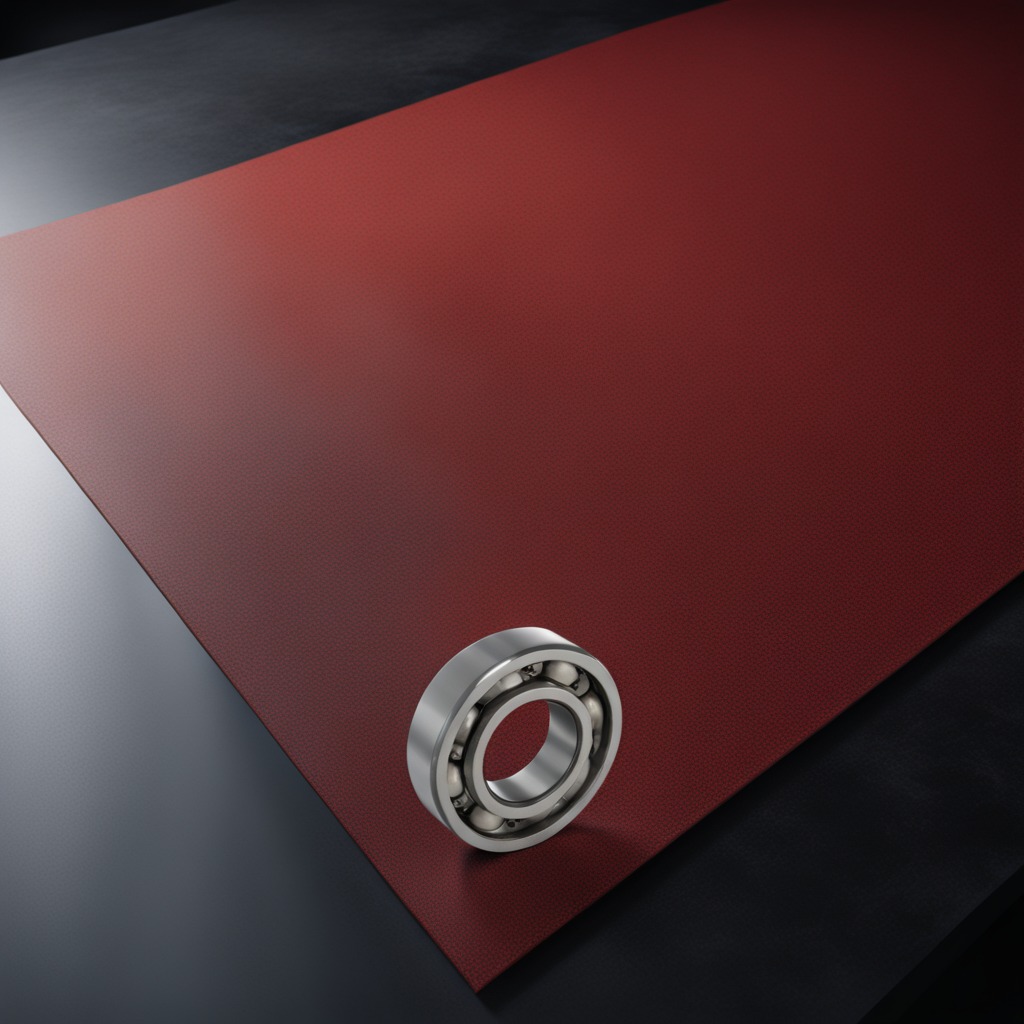
A metal ball bearing is lying on the clean granite tabletop inside a workshop at night dim ambient light soft shadows worn but beneath the mat